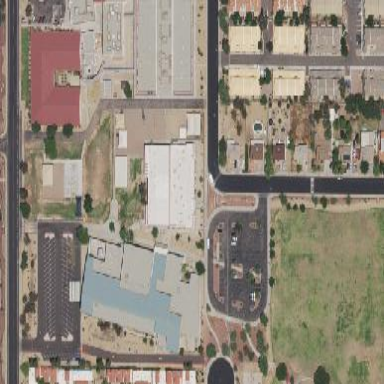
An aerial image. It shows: School.